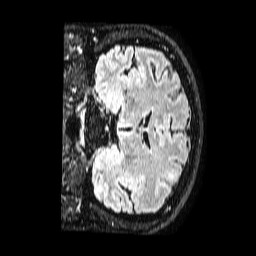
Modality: FLAIR
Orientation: coronal
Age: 33
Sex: male
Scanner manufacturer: philips
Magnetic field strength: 1.5 T
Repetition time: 4.8 s
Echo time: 0.3 s